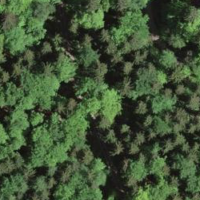
EUNIS habitat code: 41
Species observed at this site:
Ajuga reptans
Colchicum autumnale
Rubus saxatilis
Barbarea vulgaris
Milium effusum
Sanicula europaea
Cephalanthera longifolia